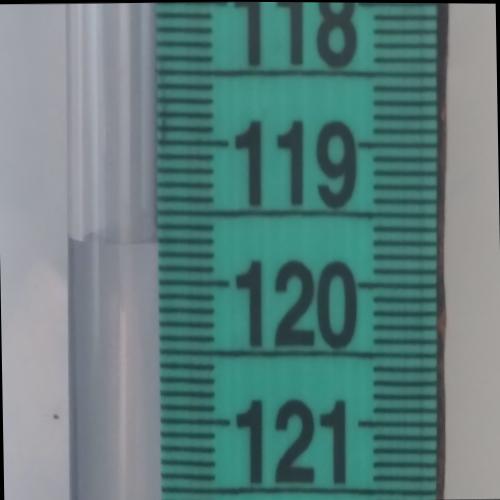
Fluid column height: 119.7 cm